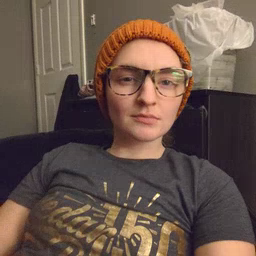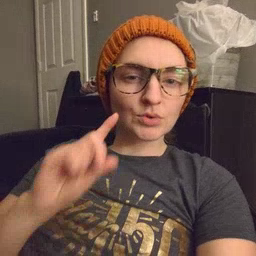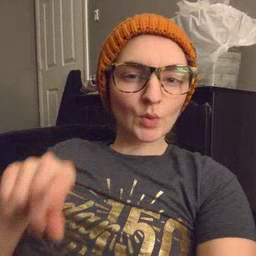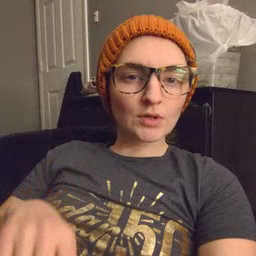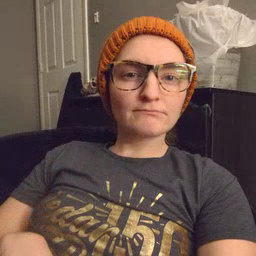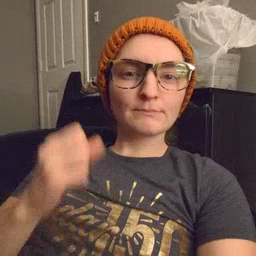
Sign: go